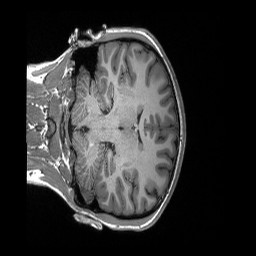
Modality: T1w
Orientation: coronal
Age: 20
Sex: female
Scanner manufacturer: siemens
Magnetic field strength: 3 T
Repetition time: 2.3 s
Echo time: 0.00298 s